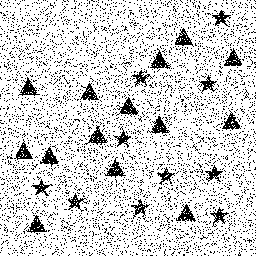
Squares: 0
Triangles: 14
Stars: 10
Total shapes: 24